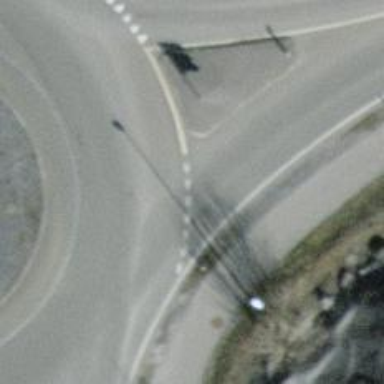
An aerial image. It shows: Unclassified road with asphalt surface.